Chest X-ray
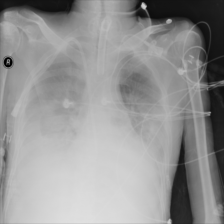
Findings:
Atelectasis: positive
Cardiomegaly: negative
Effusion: negative
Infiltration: positive
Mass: negative
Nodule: negative
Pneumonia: negative
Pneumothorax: negative
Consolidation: negative
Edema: negative
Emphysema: negative
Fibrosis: negative
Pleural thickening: negative
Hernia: negative